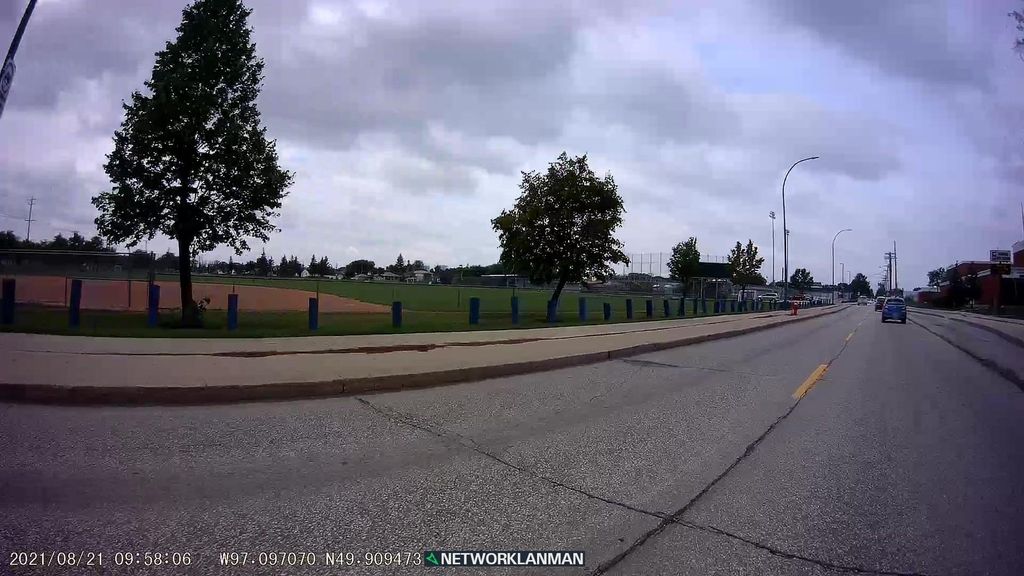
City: winnipeg